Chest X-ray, AP view. Patient: 63 years old, sex F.
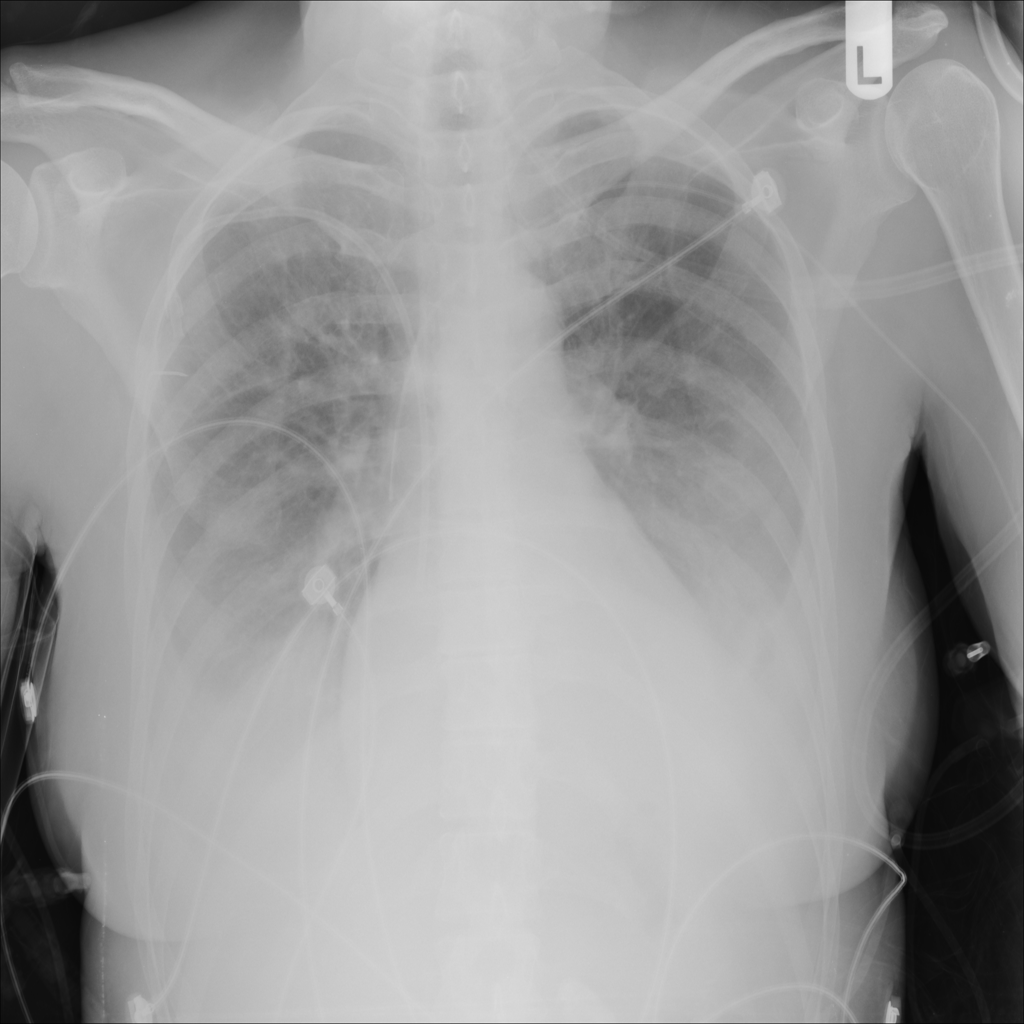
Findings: Effusion